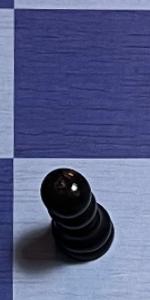
Label: Pawn_Black